Question: <URL>
'''
context.beginPath();
context.moveTo(0,0);
context.lineTo(0, 100);
context.lineTo(100, 100);
context.lineTo(100, 0);
context.closePath();
'''
It is a 100*100 square. In 400*400 canvas, I want to show the 100*100 square and hide everything else. How do I do this?
> Note: I just gave an example of square. I have a complex shape in my
canvas which is to be cropped. Other is to cleared. So, I am specifically looking for a crop or a copy to a different canvas and paste back. :) Below is what I am trying to do. I need to keep only what is in the star. Remove everything else.

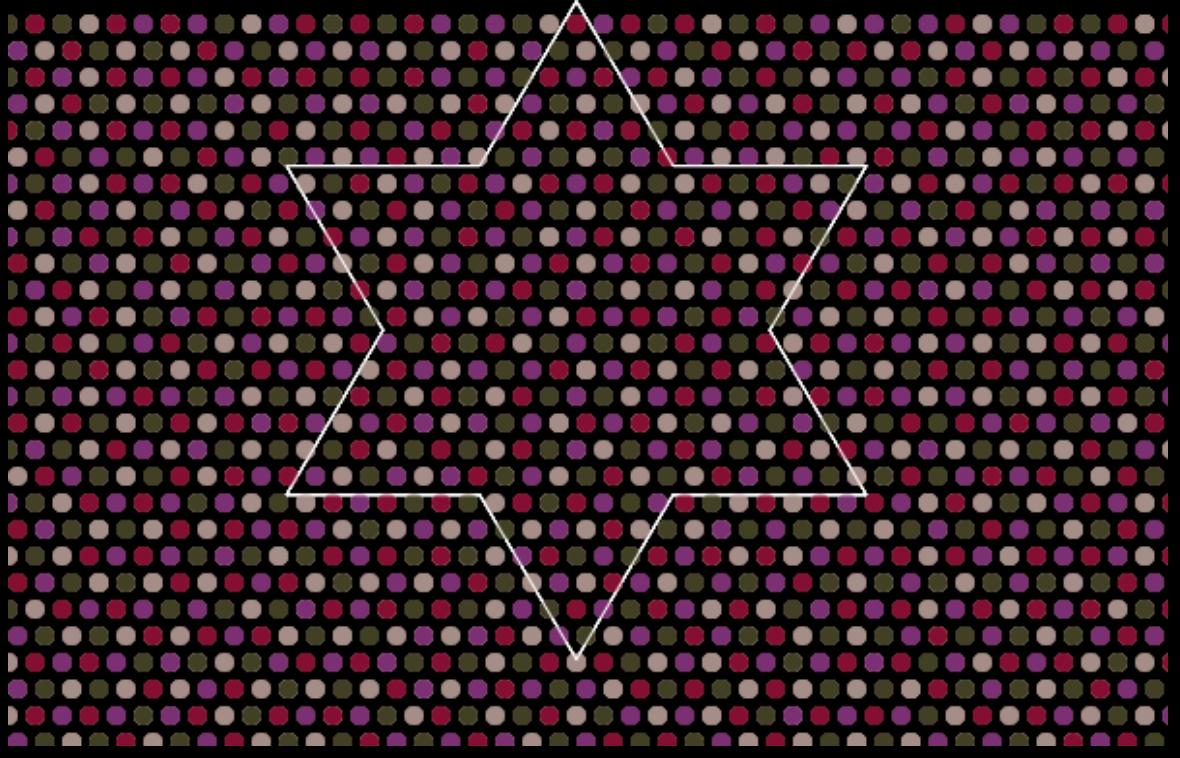
Answer: You could try the '.clip()' function. You can use '.save()' to save the state to '.restore()' after the clip so it isn't destructive. You can set the path to whatever you would like and it will create a vector mask of that shape.
'''
var canvas = document.getElementById('myCanvas');
var context = canvas.getContext('2d');
var img = document.createElement('IMG');
img.onload = function () {
context.save();
context.beginPath();
context.moveTo(0, 0);
context.lineTo(0, 100);
context.lineTo(70, 200);
context.lineTo(100, 0);
context.closePath();
context.clip();
context.drawImage(img, 0, 0);
context.restore();
}
img.src = "https://www.noao.edu/image_gallery/images/d2/m51-400.jpg";
'''
<URL>.